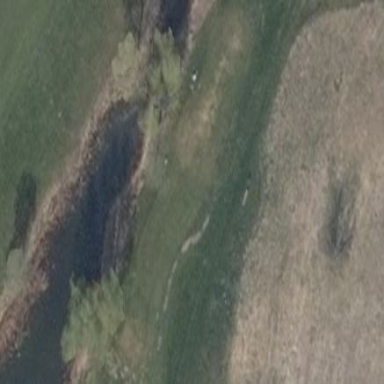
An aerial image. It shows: Golf tee.